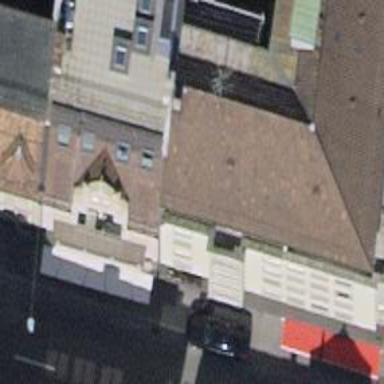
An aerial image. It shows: Restaurant.